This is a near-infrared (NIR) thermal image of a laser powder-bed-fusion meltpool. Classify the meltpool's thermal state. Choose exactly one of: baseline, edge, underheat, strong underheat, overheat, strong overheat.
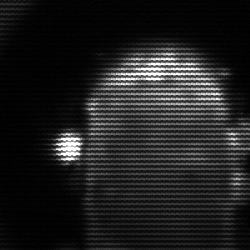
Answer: baseline